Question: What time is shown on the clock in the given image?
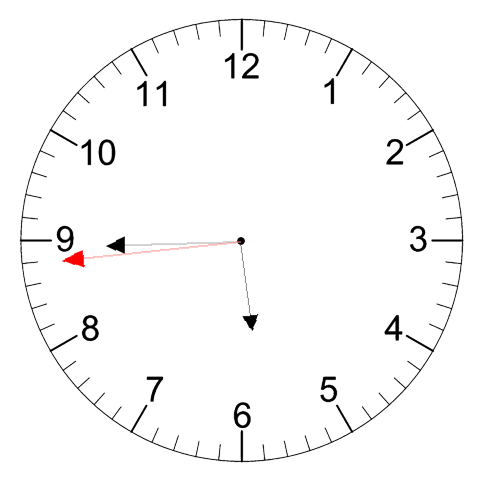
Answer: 05:44:44